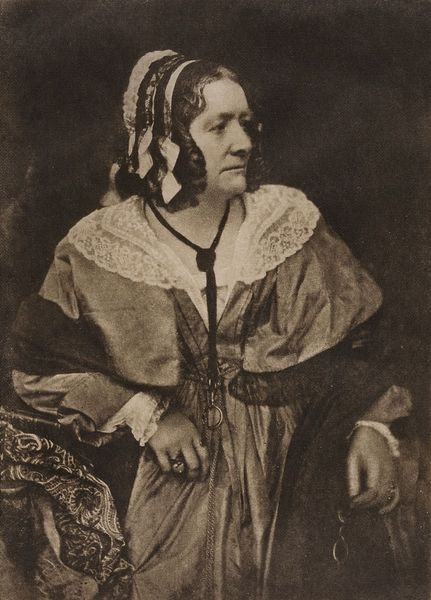
Titel: Mrs. Anna Brownell-Jameson
Künstler: David Octavius Hill
Standort: Hamburg
Institution: Museum für Kunst und Gewerbe Hamburg
Schlagwörter: frau, haube, portrait, figur, person, kopfbedeckung, dichter, foto, fotografie, photographie, schriftsteller, autor, photo, schriftstellerin, lichtbild, historische, japanpapier, bildwerke, heliogravur, angewandte und bildende kunst, hessische systematik, porträt, persönlichkeit, porträtfotografie, porträtphotographie, hüftbild, heliogravüre, photogravüre, fotogravüre, kartonpassepartout